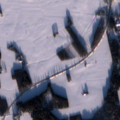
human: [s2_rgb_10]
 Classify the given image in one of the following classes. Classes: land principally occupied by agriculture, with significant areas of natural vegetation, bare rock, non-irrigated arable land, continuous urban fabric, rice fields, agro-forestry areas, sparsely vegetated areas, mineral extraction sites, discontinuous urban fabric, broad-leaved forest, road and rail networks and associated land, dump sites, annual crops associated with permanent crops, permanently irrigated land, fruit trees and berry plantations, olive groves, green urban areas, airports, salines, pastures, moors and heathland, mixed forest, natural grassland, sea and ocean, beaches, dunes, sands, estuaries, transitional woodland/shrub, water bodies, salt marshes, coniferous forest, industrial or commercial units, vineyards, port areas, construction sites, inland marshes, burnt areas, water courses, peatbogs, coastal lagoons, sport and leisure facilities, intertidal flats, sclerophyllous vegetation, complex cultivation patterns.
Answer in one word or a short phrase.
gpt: discontinuous urban fabric, non-irrigated arable land, land principally occupied by agriculture, with significant areas of natural vegetation, water bodies